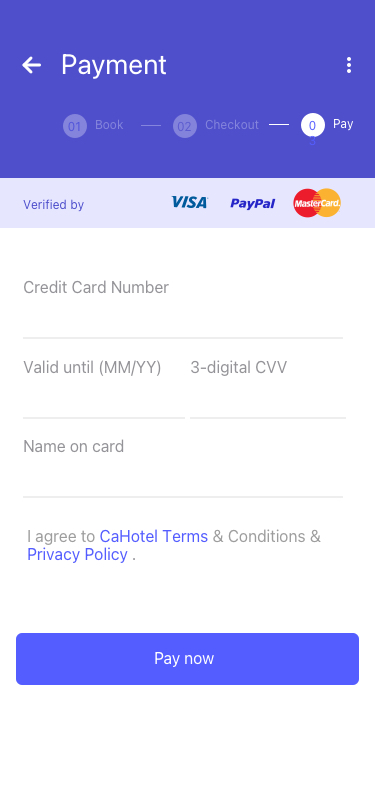
Text in this UI design:
Payment
01
Book
02
Checkout
03
Pay
Pay now
Credit Card Number
Name on card
Valid until (MM/YY)
3-digital CVV
I agree to CaHotel Terms & Conditions &
Privacy Policy .
Verified by